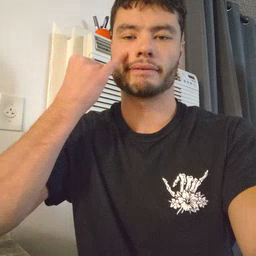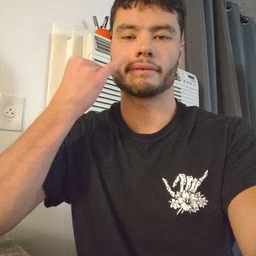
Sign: if